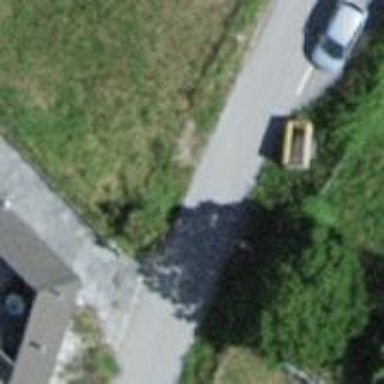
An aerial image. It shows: Asphalt road in residential area with abandoned railway nearby.